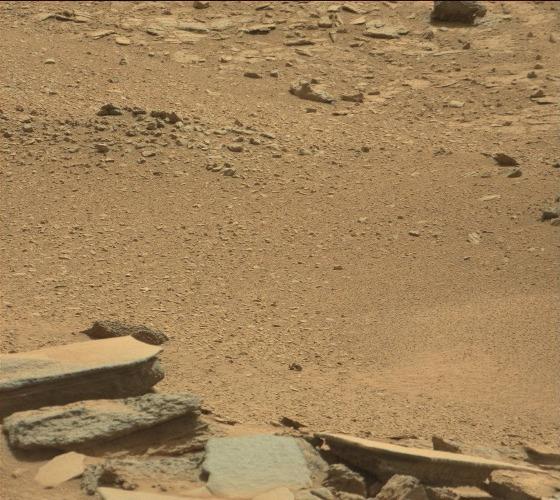
Terrain classes present: Bedrock, Gravel / Sand / Soil, Rock, Shadow